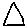
Label: triangle